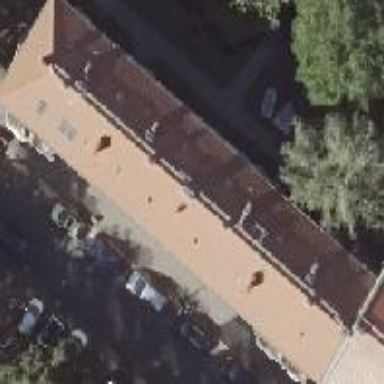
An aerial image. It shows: Hipped roof on apartment building.